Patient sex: M
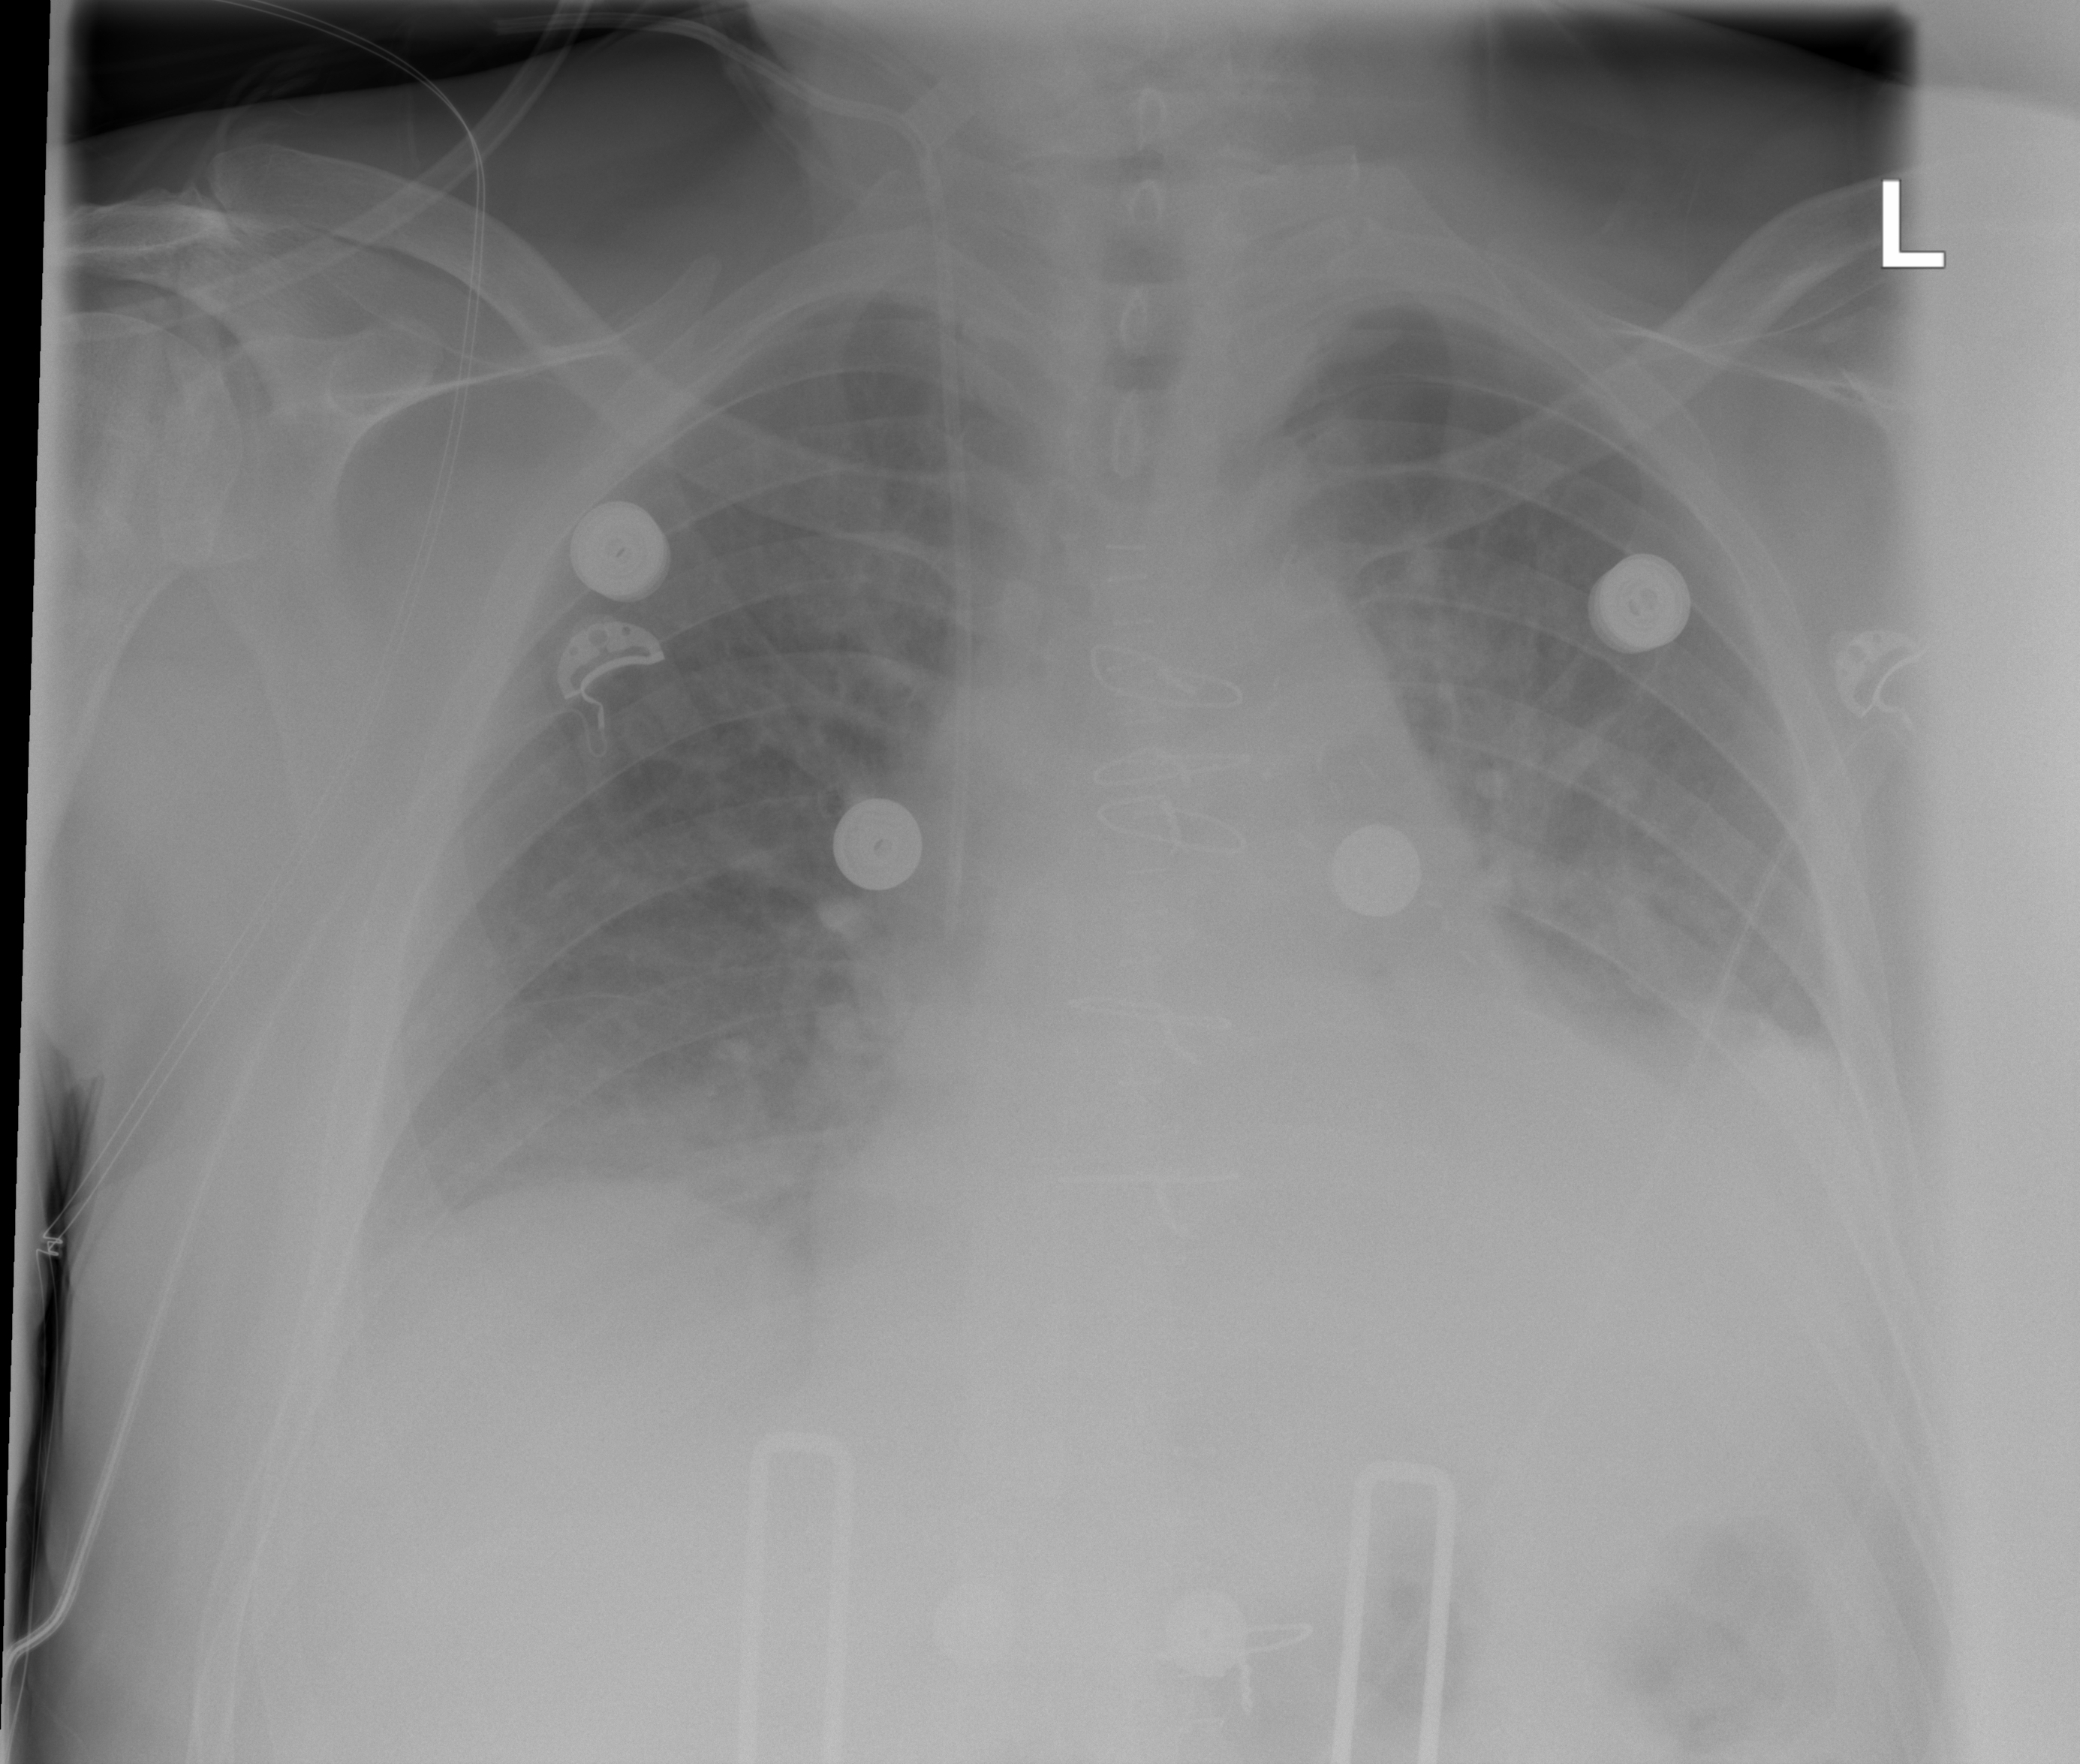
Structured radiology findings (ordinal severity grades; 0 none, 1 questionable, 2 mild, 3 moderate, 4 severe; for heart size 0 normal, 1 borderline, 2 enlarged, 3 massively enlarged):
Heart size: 0
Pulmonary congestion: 0
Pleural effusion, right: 0
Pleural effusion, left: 2
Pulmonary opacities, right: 0
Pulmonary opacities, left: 0
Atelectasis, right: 2
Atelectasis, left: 2